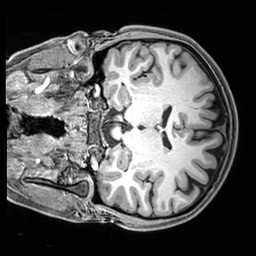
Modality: T1w
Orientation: coronal
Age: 24
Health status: healthy
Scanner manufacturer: siemens
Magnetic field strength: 3 T
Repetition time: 2.4 s
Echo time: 0.00217 s